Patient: sex M, age 53
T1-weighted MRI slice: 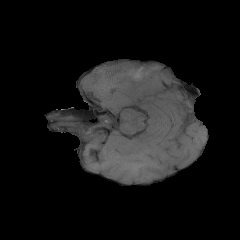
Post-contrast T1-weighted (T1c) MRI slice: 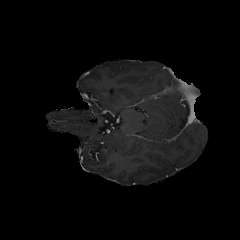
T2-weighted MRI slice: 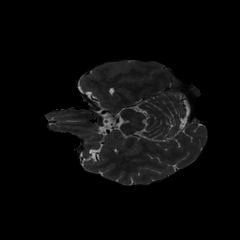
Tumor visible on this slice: no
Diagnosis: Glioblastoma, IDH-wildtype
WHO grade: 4